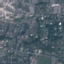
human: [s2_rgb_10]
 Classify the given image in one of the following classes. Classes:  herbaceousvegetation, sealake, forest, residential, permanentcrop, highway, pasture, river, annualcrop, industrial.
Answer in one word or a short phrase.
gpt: Residential